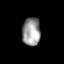
Tissue: lung
Cell type: Others
Senescence score: 0.2249
Nuclear area (px): 510
Mean DAPI intensity: 151.867